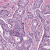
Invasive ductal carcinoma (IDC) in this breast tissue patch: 1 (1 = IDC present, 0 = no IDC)